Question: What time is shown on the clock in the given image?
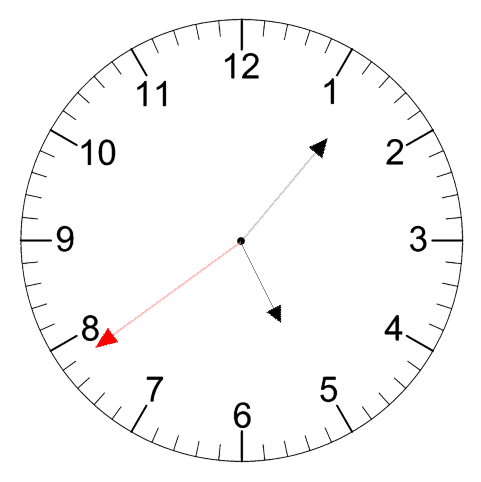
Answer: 05:06:39